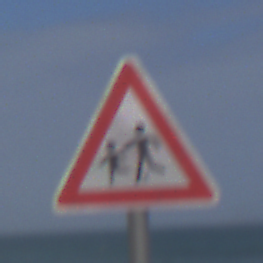
Verkehrszeichen: KinderRechts
Umgebung: Outdoor, Nature
Tageszeit: Midday
Wetter: PartlyCloudy
Licht: Natural
Jahreszeit: NotSpecified
Kontrast: MediumContrast